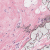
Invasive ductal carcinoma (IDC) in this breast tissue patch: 0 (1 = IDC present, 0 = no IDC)